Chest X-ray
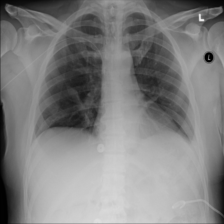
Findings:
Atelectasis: positive
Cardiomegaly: negative
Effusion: negative
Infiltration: negative
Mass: negative
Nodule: negative
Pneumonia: negative
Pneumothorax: negative
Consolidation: negative
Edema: negative
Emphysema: negative
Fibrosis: negative
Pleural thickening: negative
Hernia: negative